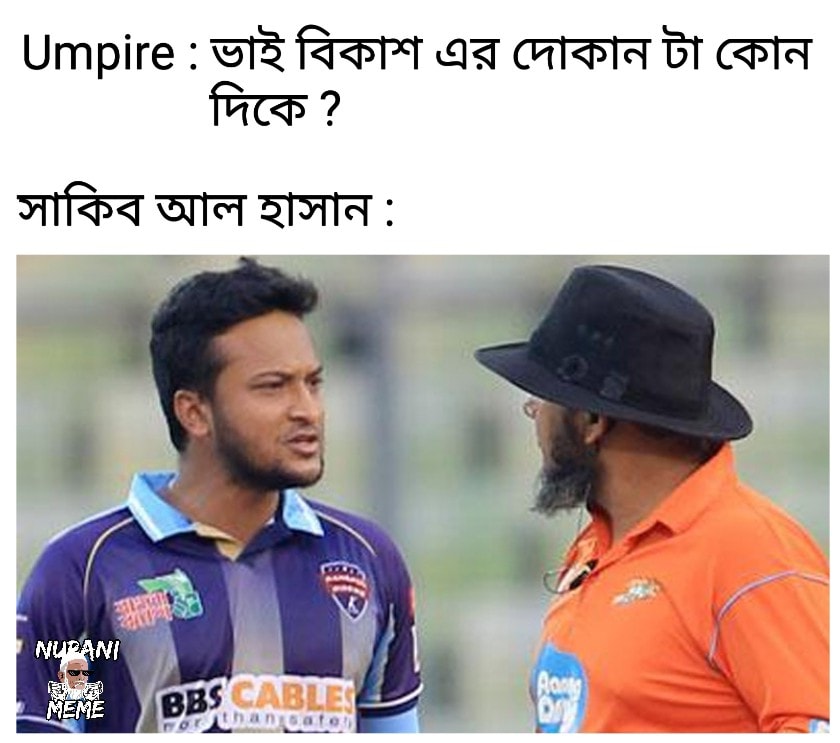
Caption: Umpire : ভাই বিকাশ এর দোকান টা কোন দিকে ?  সাকিব আল হাসানঃ
Label: hate